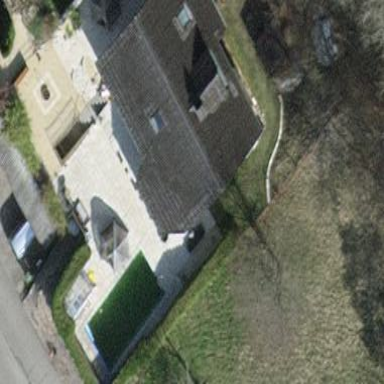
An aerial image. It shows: Detached building.